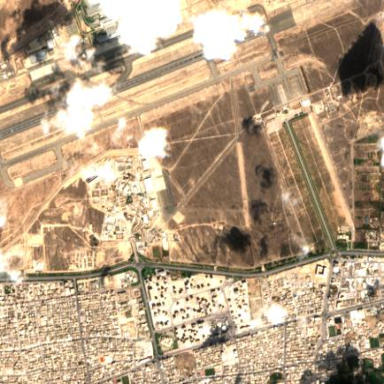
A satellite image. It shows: Military airfield located within aerodrome.